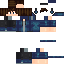
A male human skin with medium skin, wearing brown long hair dressed in a blue hoodie and black pants, featuring a closed mouth.